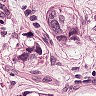
Metastatic tissue present: yes